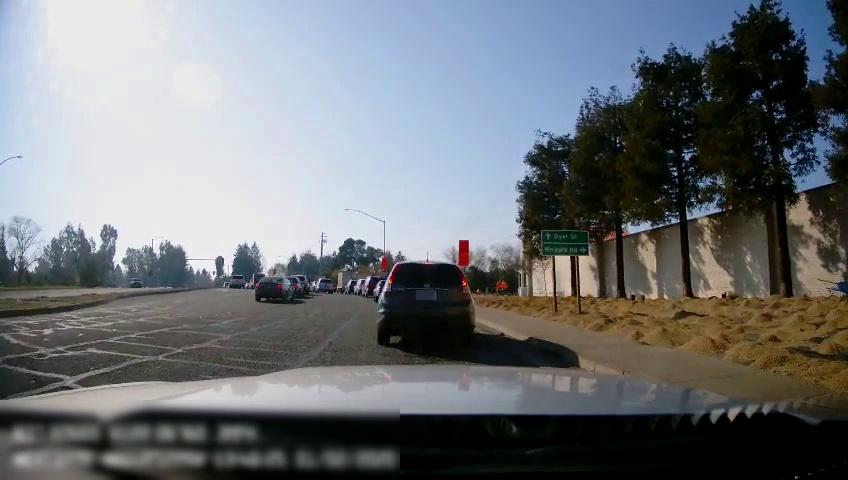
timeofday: Day
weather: Sunny
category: Drivable Space
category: Drivable Space
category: Pedestrians
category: Pedestrians
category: Vehicles | SUV
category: Vehicles | Truck
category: Vehicles | Car
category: Vehicles | Car
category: Vehicles | Car
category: Vehicles | Car
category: Vehicles | SUV
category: Vehicles | SUV
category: Vehicles | Car
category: Vehicles | SUV
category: Vehicles | SUV
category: Vehicles | SUV
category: Vehicles | Car
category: Traffic | Signs
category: Traffic | Signs
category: Traffic | Signs